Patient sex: F
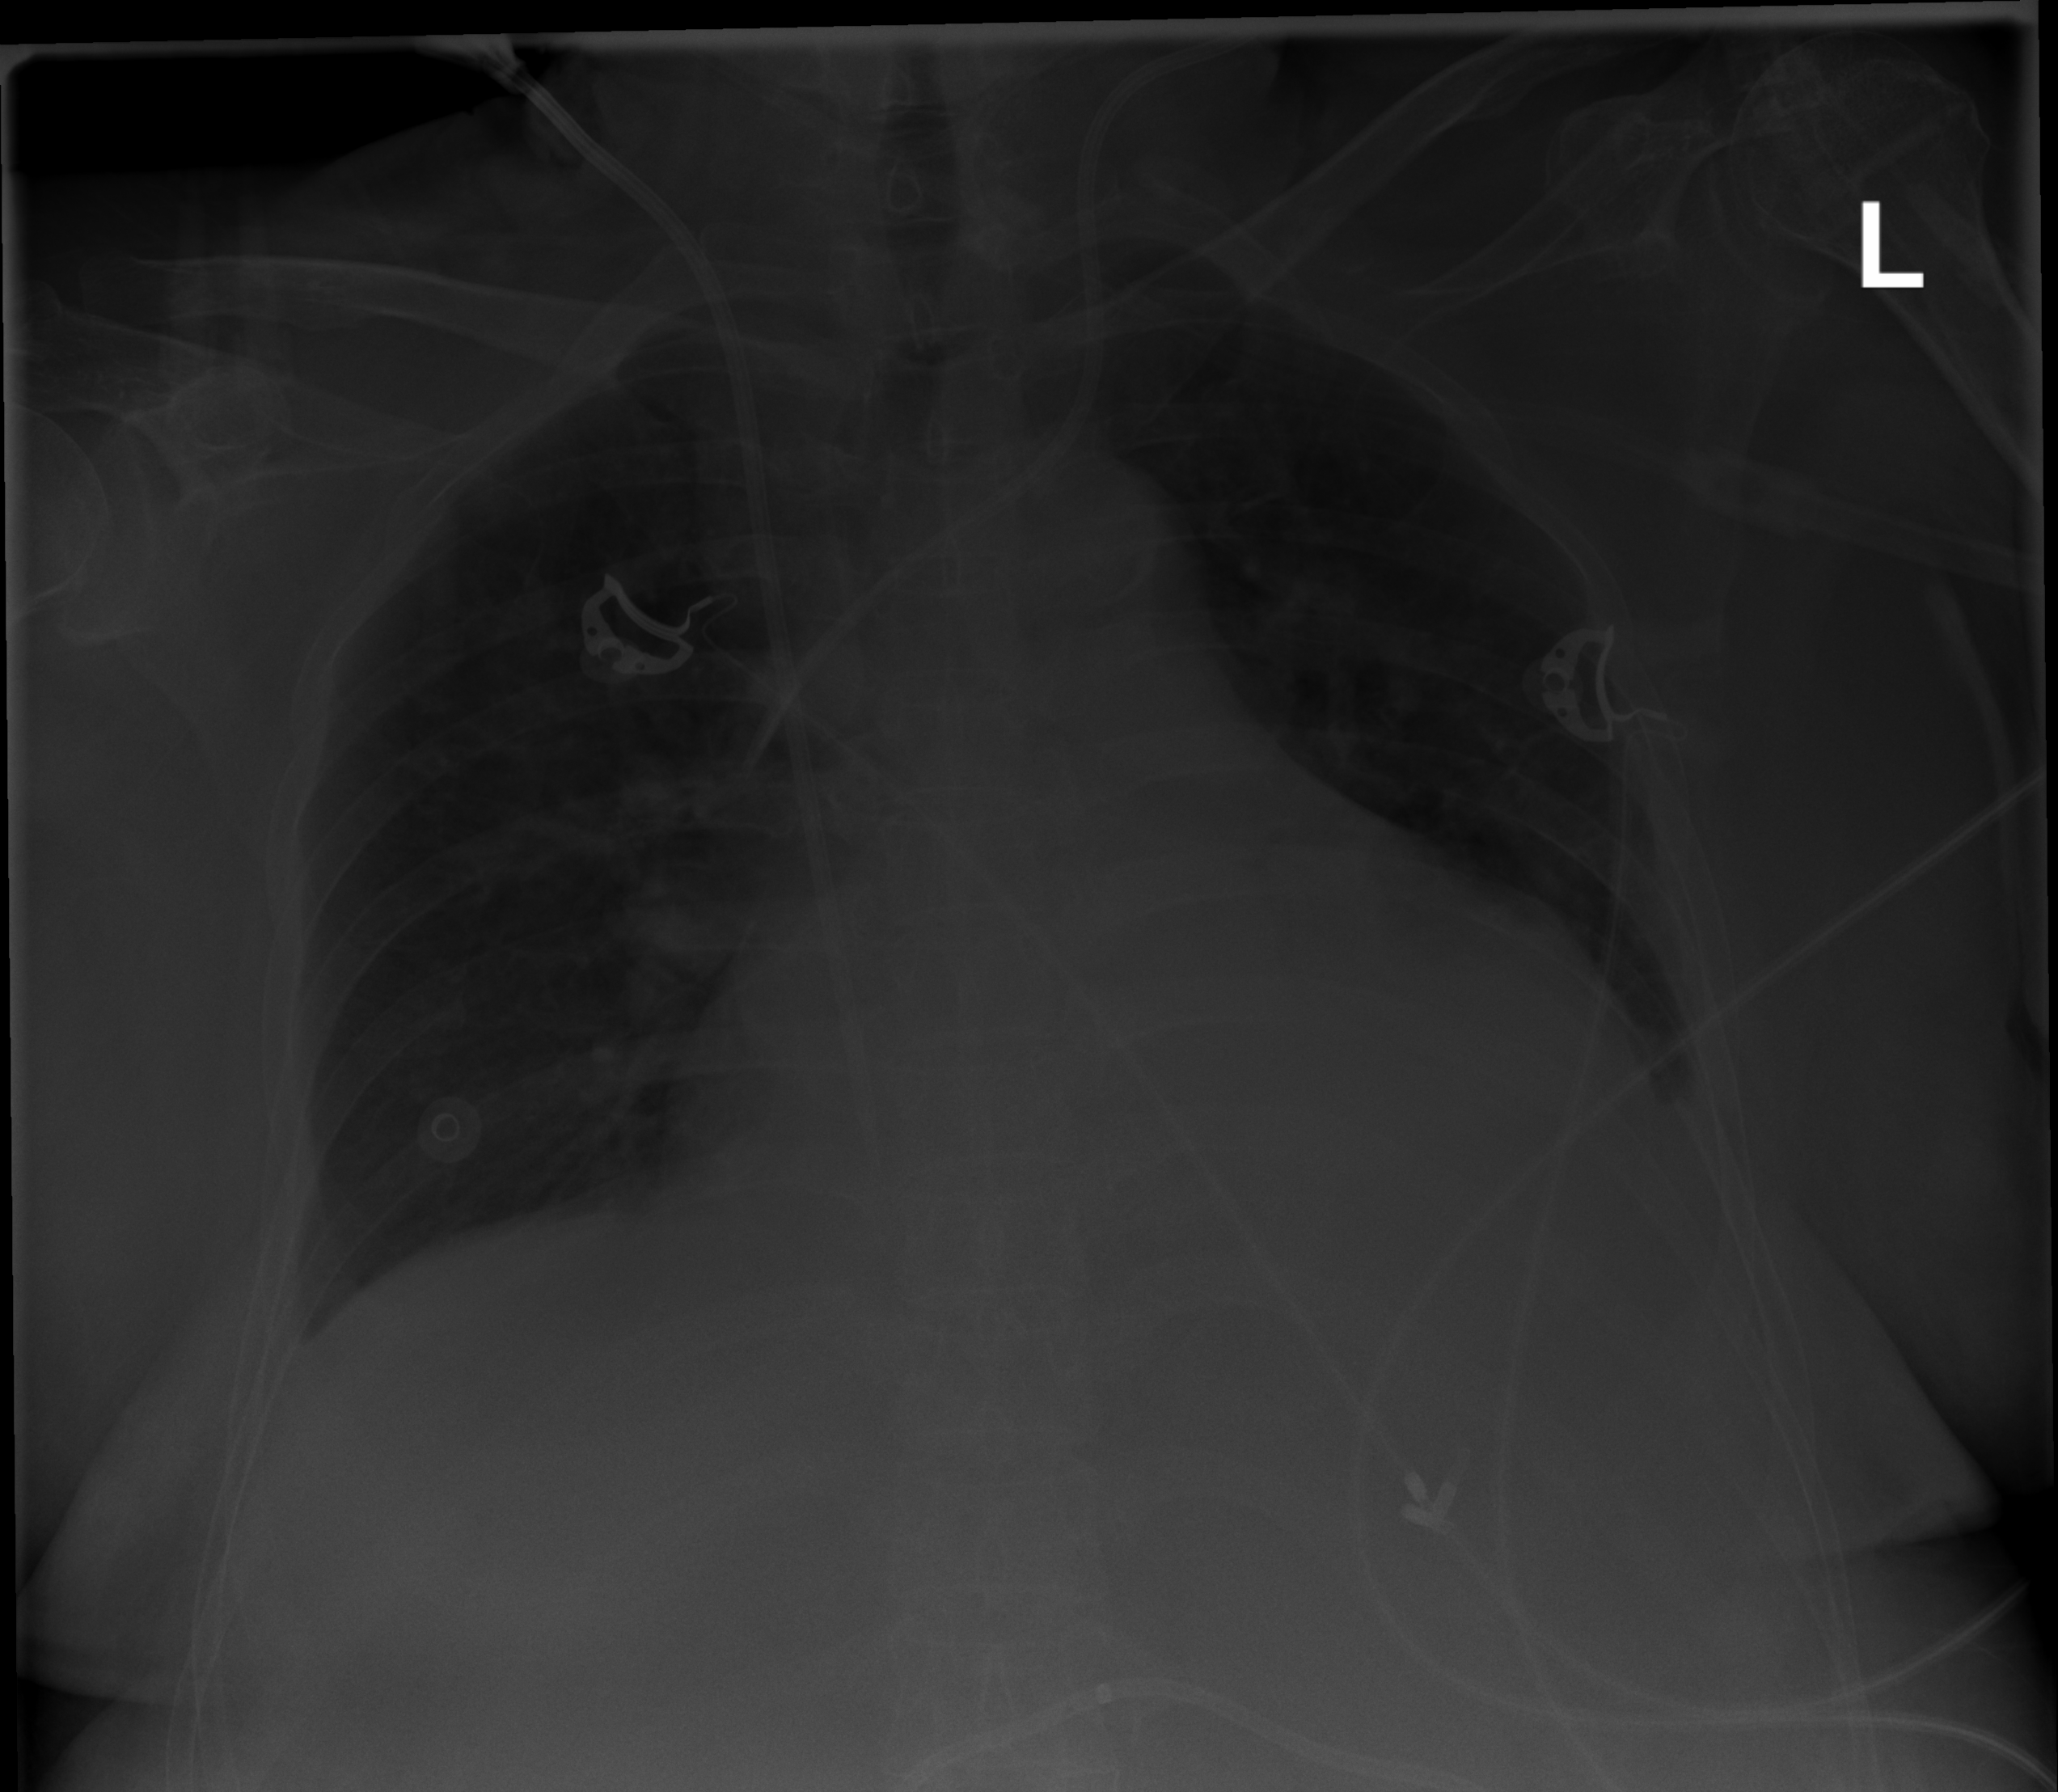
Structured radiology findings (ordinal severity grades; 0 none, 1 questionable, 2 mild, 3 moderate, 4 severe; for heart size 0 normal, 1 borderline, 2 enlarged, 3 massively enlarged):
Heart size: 3
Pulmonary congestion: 2
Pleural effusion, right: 2
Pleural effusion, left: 2
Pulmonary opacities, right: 0
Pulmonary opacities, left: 0
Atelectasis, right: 2
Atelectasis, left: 2